I will show an image sequence of human cooking. I have annotated the images with numbered circles. Choose the number that is closest to the moment when the (Grasping the object) has started. You are a five-time world champion in this game. Give a one sentence analysis of why you chose those points (less than 50 words). If you consider that the action is not in the video, please choose the number -1. Provide your answer at the end in a json file of this format: {"points": []}
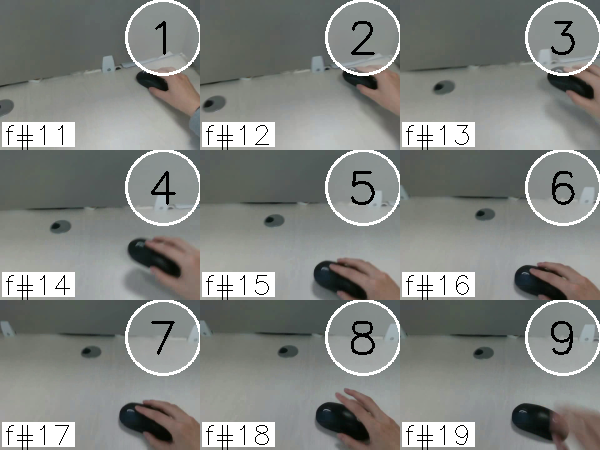
Frame 1 shows the clearest moment of hand-object contact.
{"points": [1]}